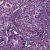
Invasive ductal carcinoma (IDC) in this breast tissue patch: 0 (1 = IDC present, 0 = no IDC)